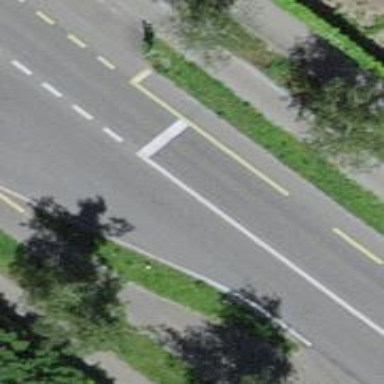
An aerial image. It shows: Secondary road with asphalt surface. There is dedicated cycle lane on the left side.